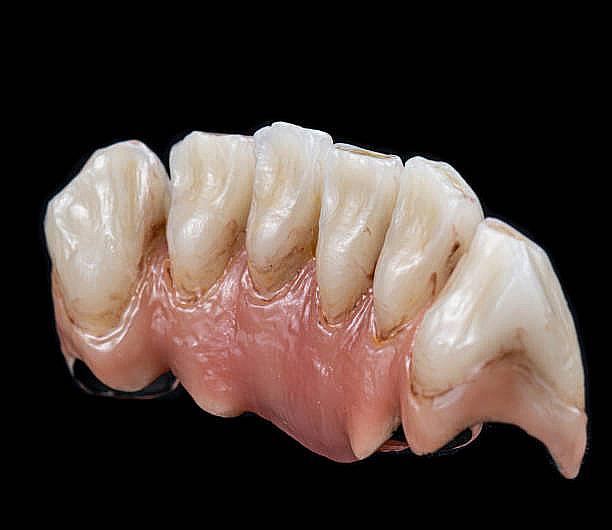
Condition: Calculus